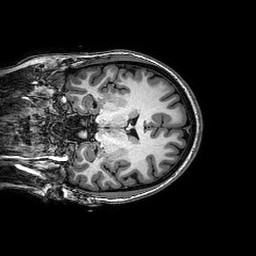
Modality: T1w
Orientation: coronal
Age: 20
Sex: female
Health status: healthy
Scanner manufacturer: philips
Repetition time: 0.008191 s
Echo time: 0.00376 s